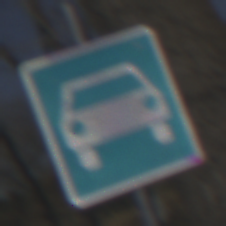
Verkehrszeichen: Kraftfahrstrasse
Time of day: Midday
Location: Outdoor (Nature)
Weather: Clear
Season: NotSpecified
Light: Natural